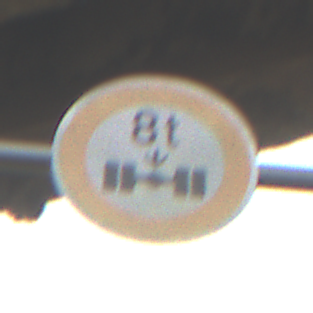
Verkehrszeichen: TatsaechlicheAchslast
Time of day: Midday
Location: Roofed (Beach)
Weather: Overcast
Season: NotSpecified
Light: Natural